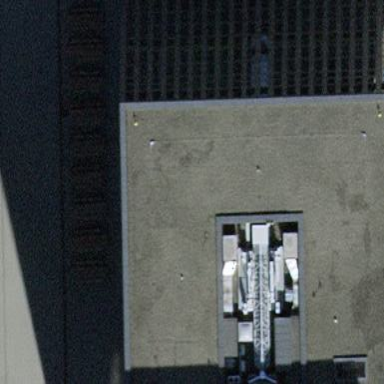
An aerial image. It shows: Building with flat grey roof.